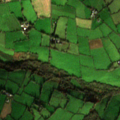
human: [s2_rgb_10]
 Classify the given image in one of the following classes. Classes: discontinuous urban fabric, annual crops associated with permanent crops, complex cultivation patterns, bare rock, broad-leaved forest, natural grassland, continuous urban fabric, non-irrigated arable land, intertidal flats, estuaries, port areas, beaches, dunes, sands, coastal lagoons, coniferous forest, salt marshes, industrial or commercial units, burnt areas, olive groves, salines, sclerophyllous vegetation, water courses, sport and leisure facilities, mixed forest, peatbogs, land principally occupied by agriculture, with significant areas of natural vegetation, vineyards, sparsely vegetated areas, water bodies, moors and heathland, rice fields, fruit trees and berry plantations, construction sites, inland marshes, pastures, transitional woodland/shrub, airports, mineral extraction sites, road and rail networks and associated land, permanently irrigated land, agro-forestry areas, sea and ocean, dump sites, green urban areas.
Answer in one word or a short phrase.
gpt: pastures, land principally occupied by agriculture, with significant areas of natural vegetation